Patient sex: M
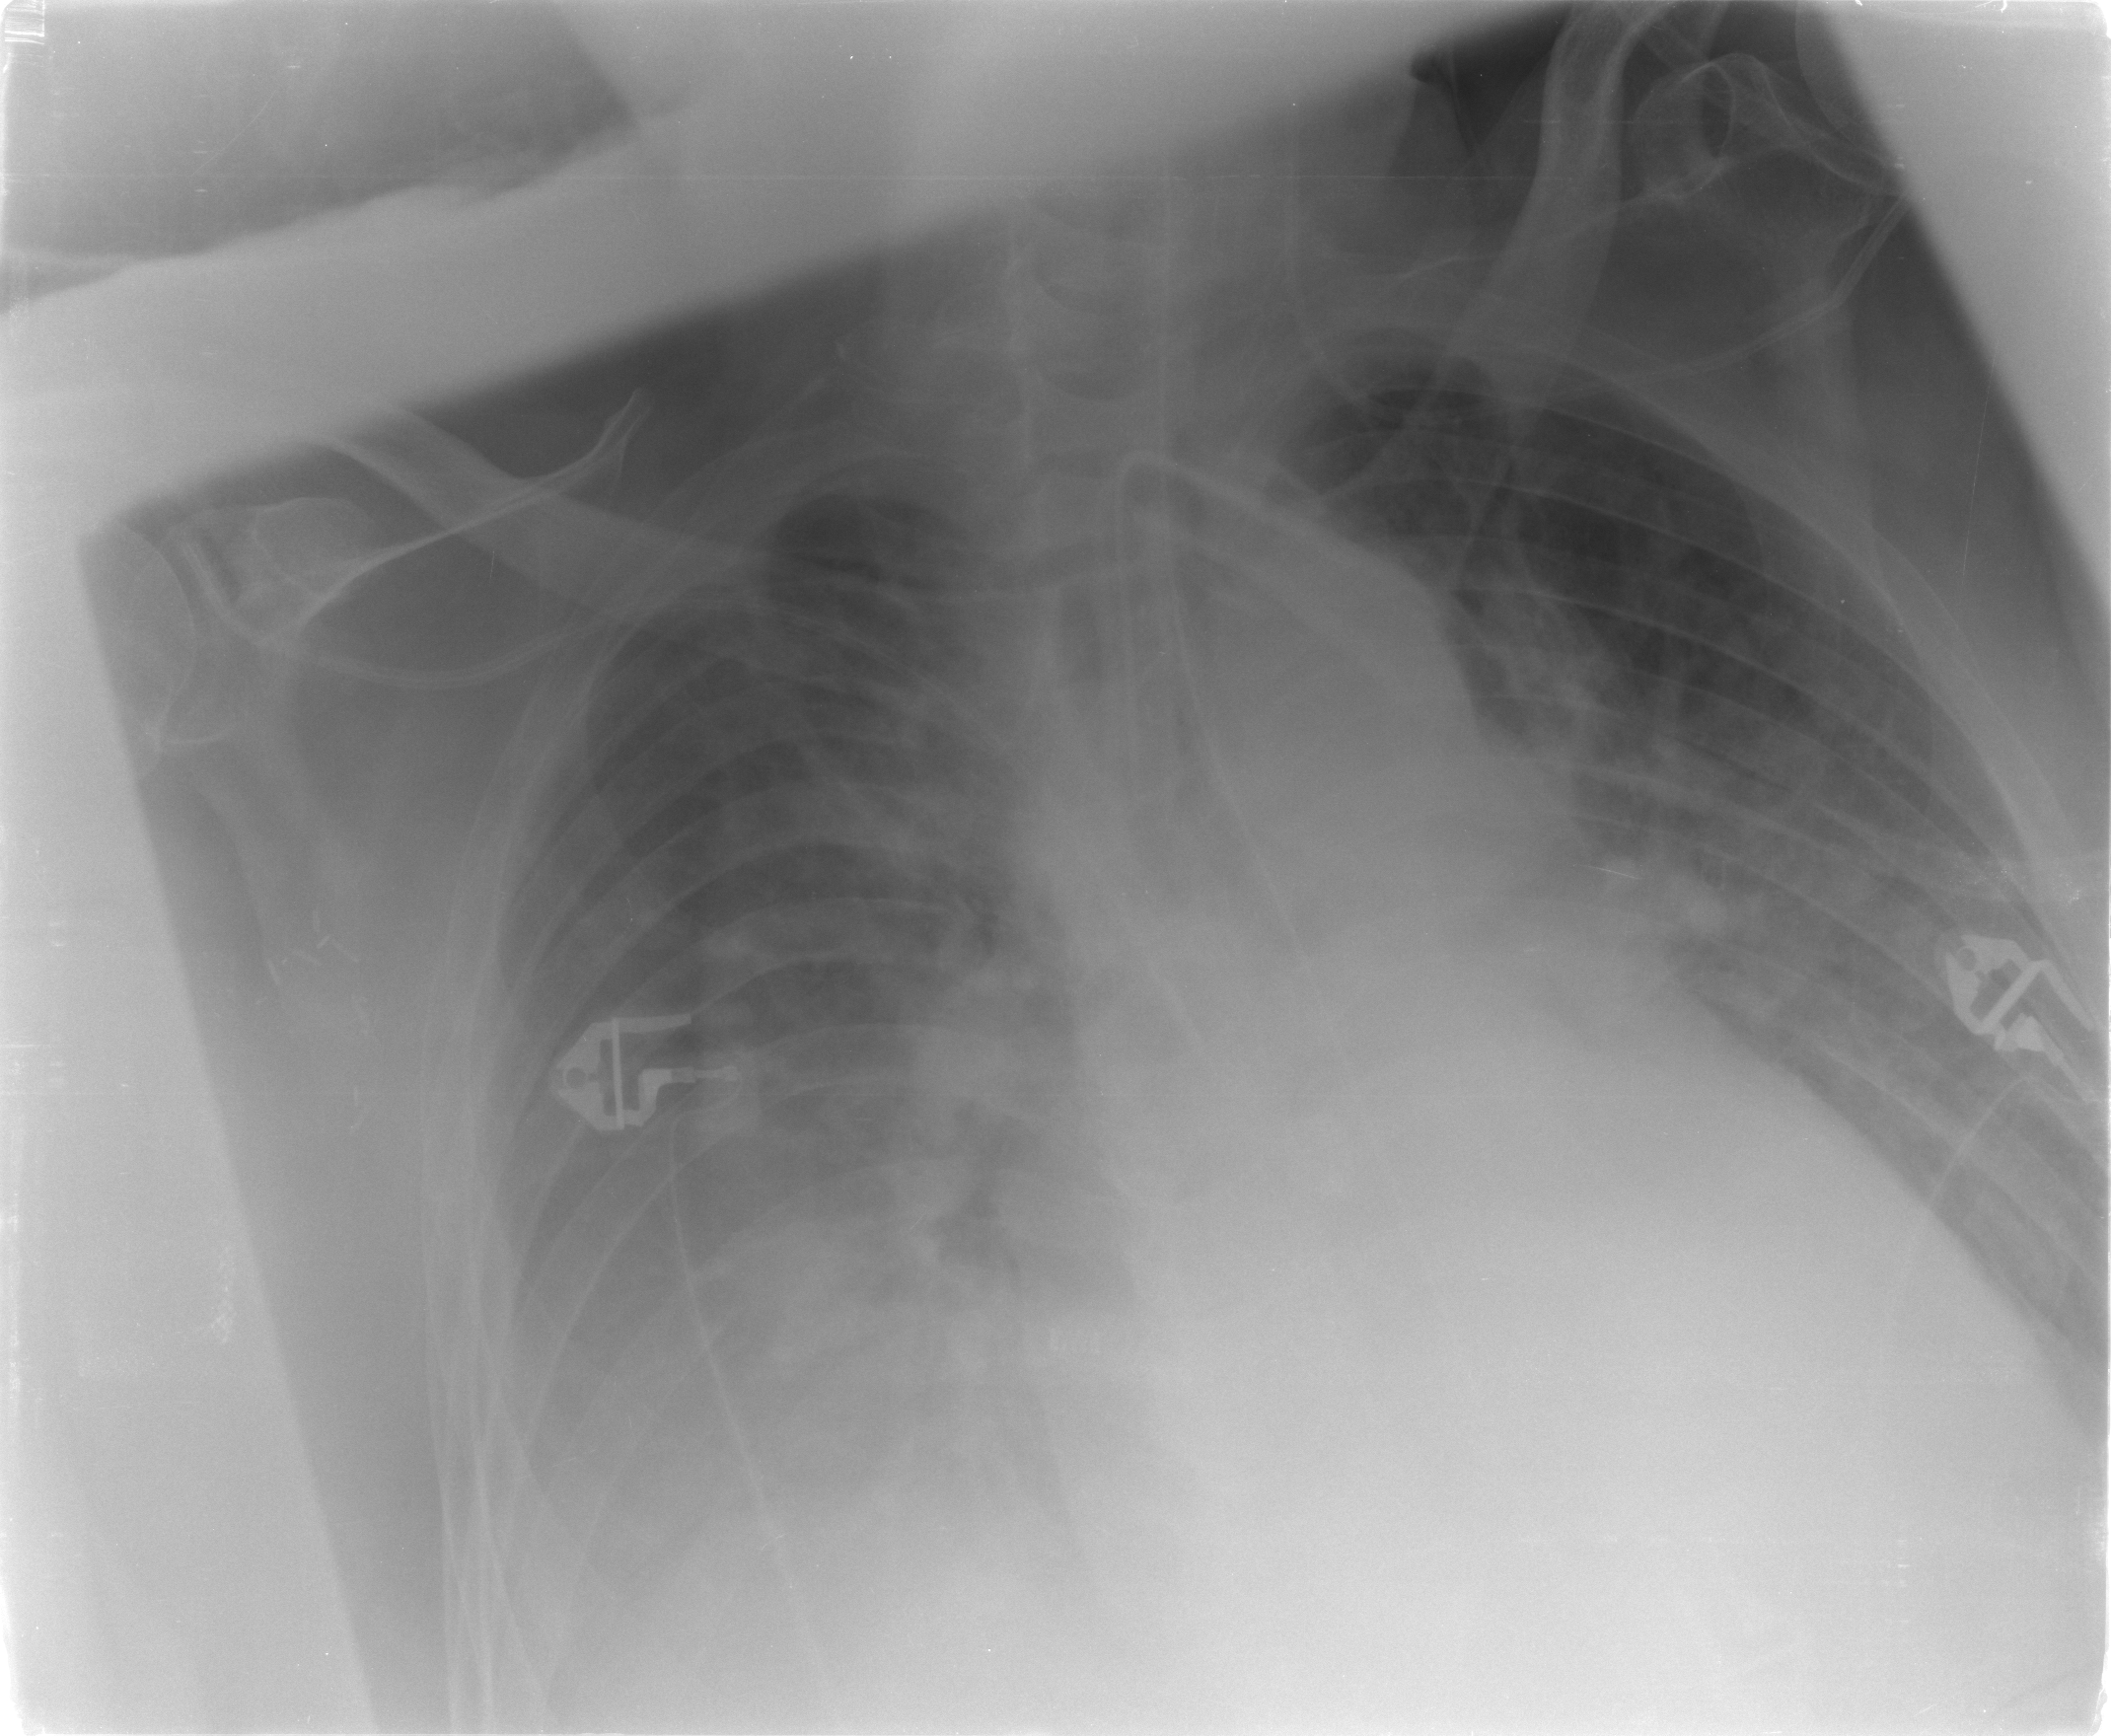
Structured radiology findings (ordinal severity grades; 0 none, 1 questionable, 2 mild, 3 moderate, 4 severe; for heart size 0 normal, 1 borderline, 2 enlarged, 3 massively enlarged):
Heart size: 2
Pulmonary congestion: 3
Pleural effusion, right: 2
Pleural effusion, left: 2
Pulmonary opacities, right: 3
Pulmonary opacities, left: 3
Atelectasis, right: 3
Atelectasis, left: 3